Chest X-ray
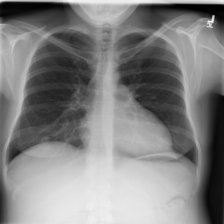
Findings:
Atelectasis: negative
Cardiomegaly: positive
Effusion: positive
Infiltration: negative
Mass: negative
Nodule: negative
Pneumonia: negative
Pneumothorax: negative
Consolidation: negative
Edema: negative
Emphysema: negative
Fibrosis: negative
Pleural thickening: negative
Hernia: negative